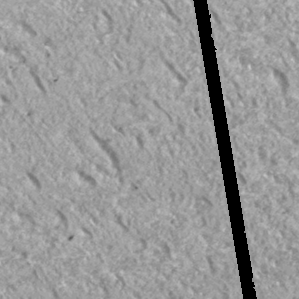
Label: frost